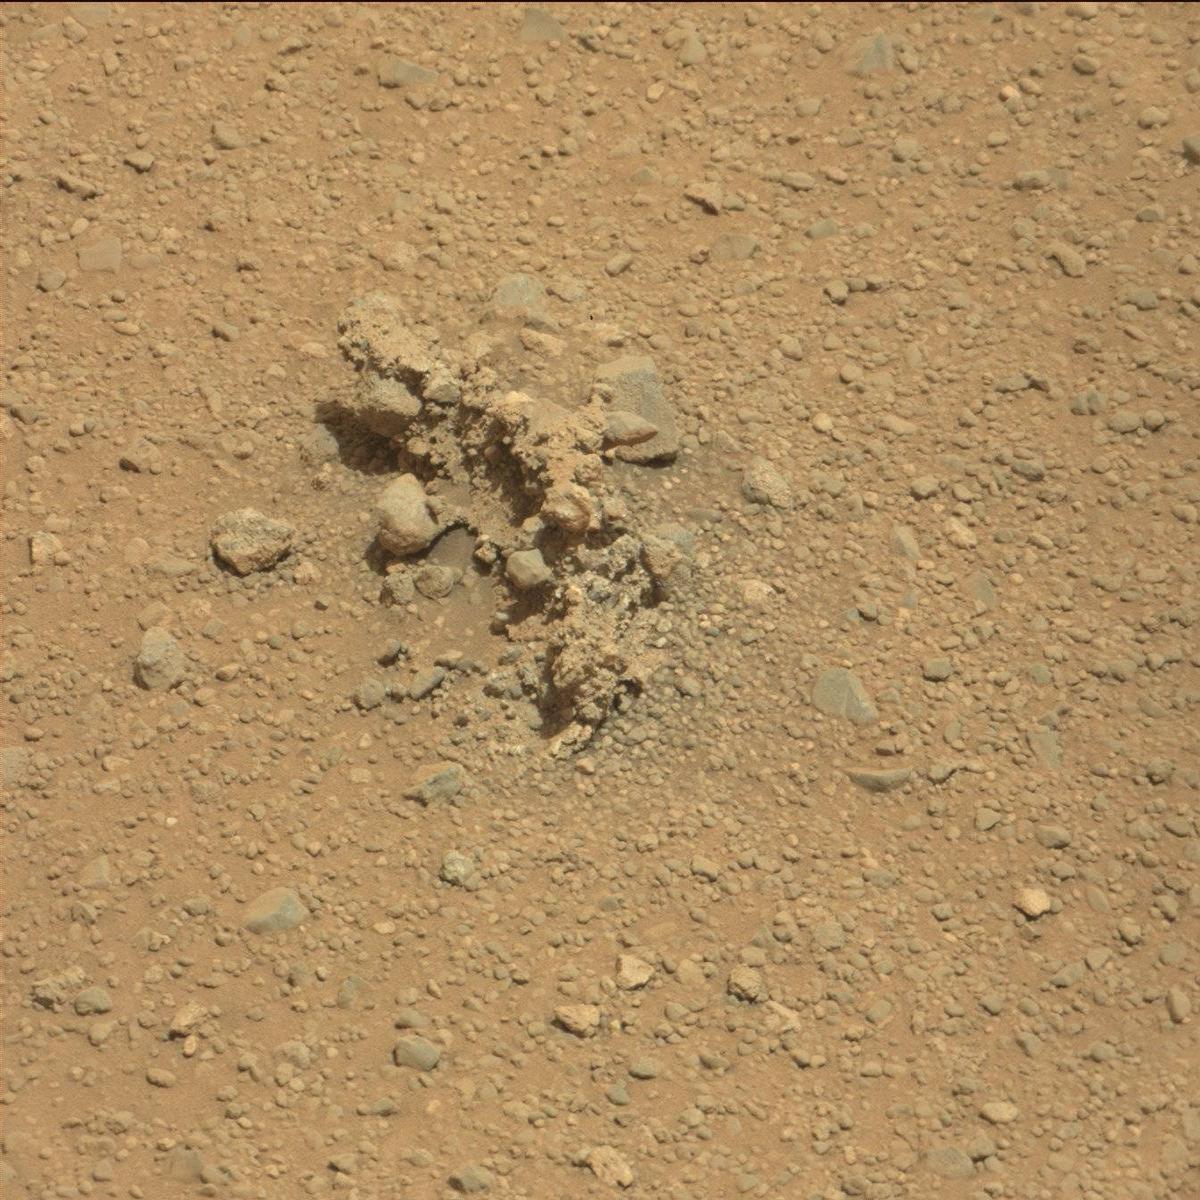
Terrain classes present: Bedrock, Rock, Sand / Soil